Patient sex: F
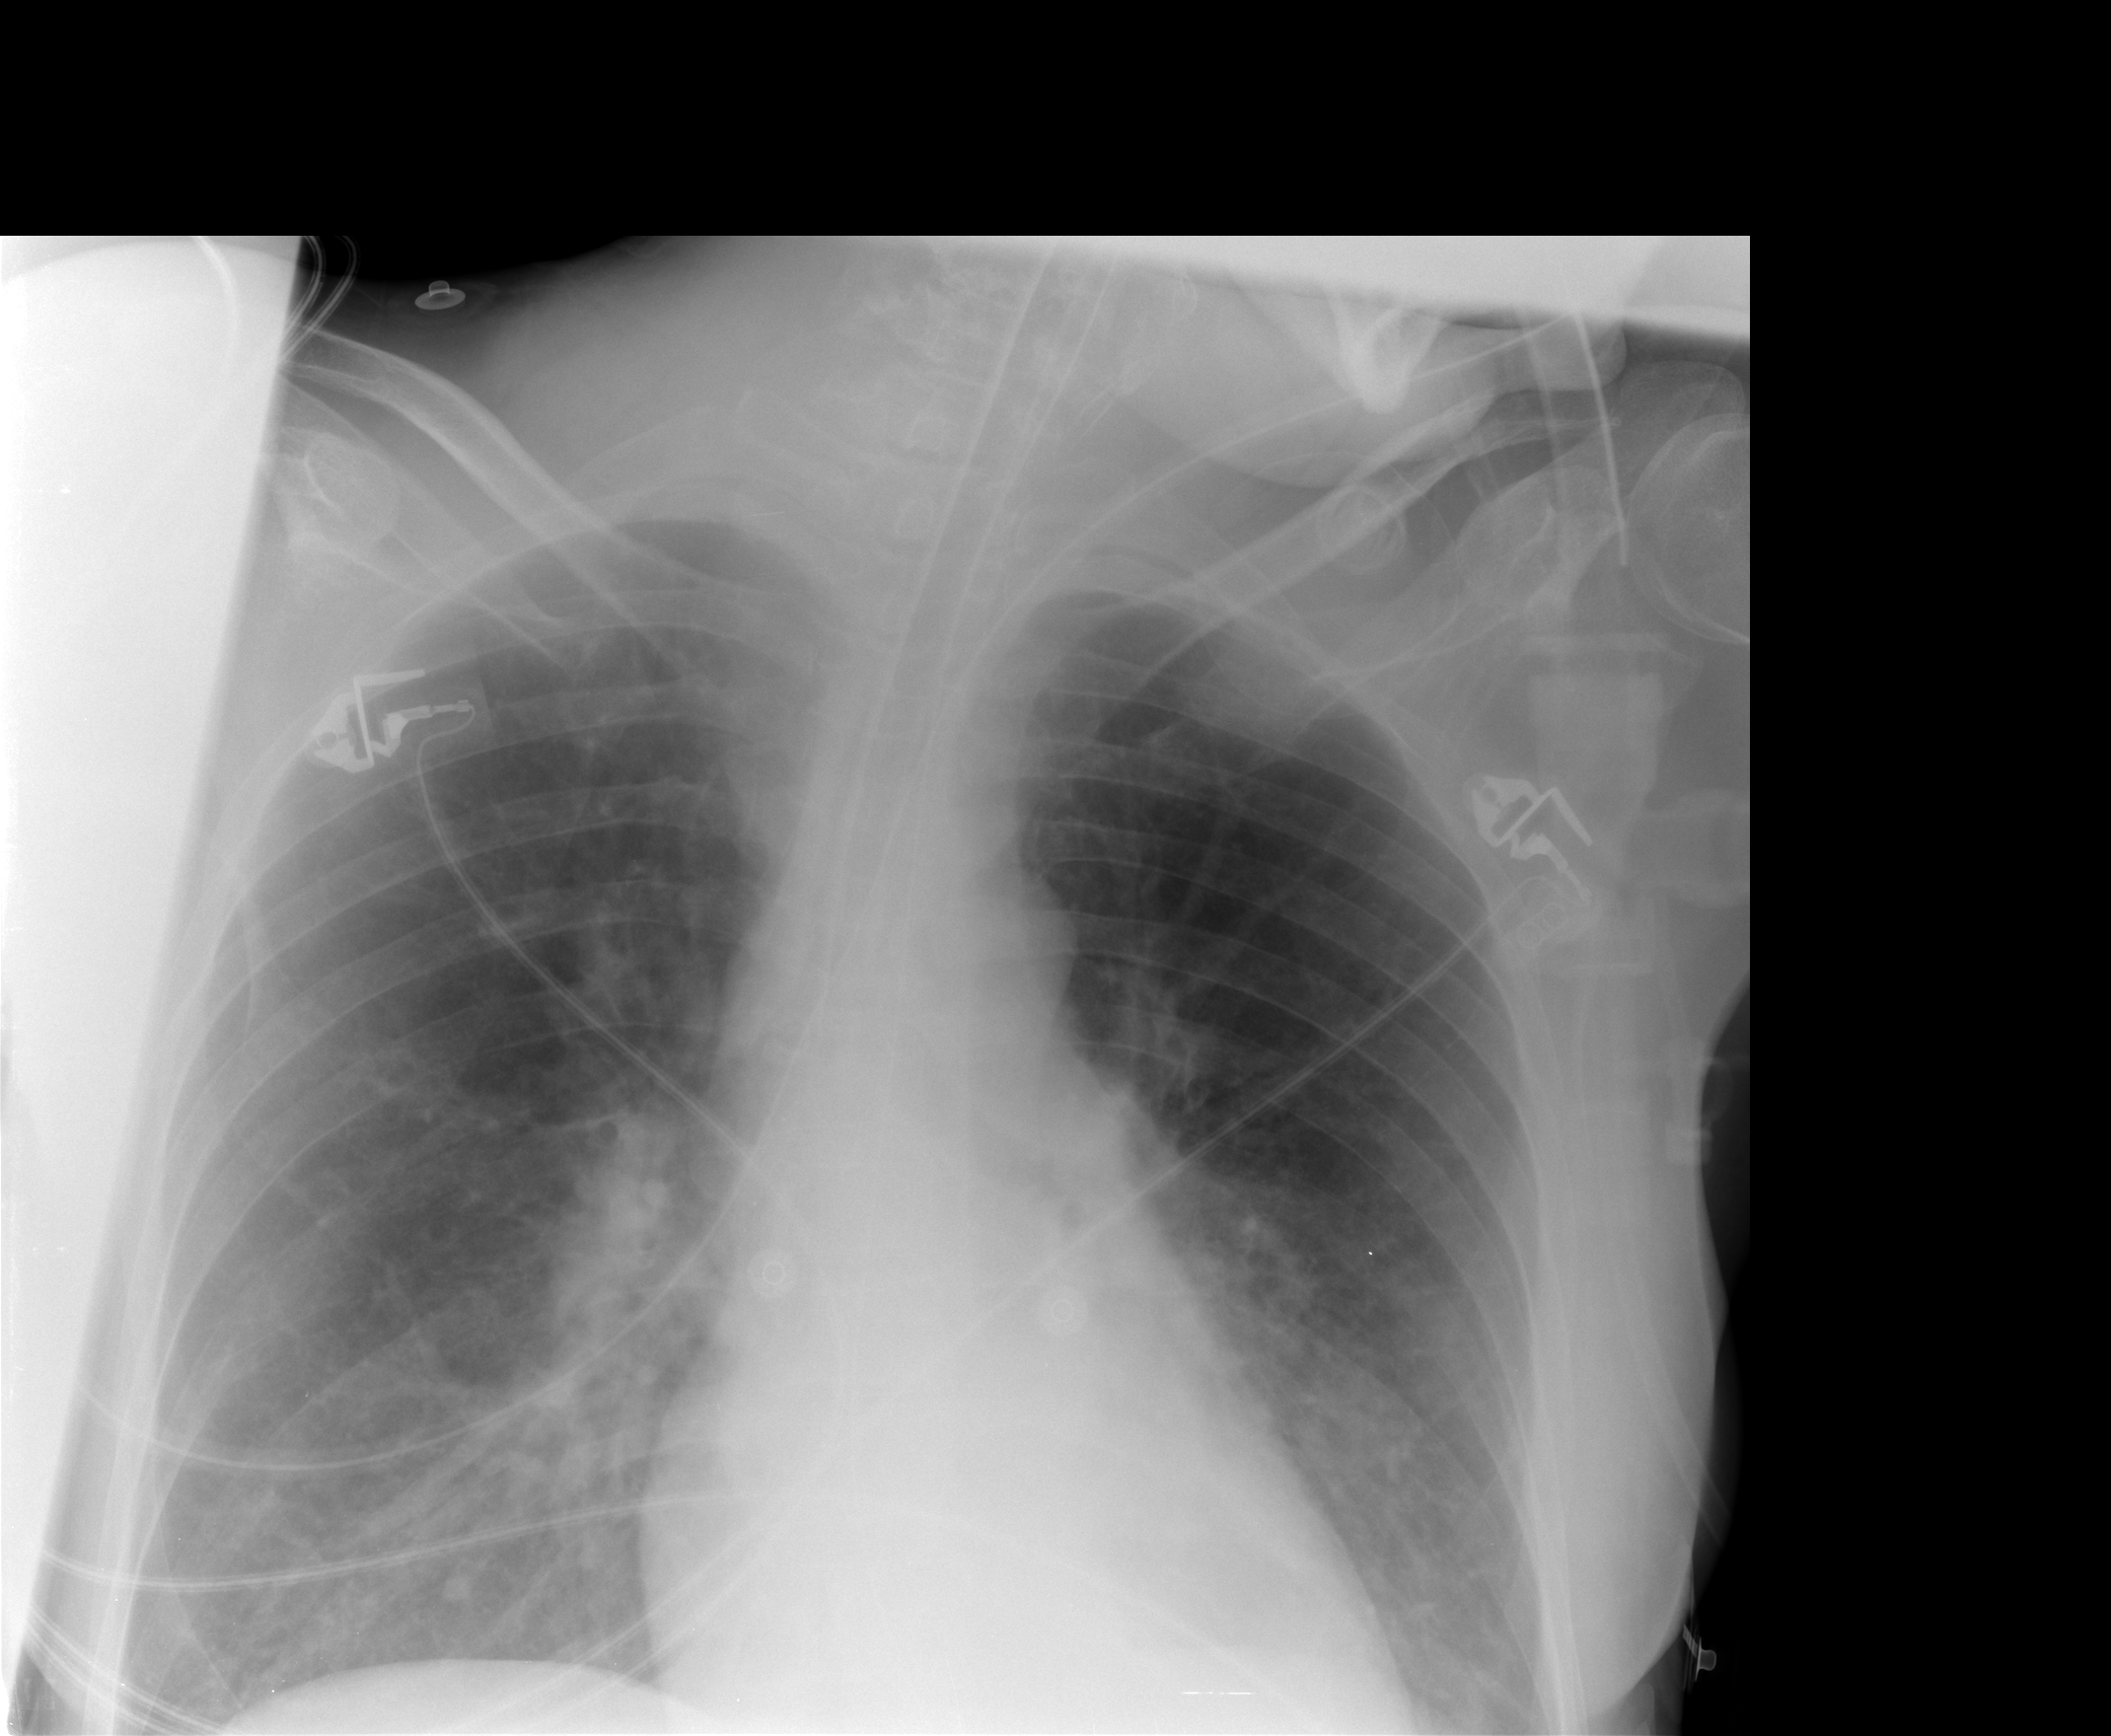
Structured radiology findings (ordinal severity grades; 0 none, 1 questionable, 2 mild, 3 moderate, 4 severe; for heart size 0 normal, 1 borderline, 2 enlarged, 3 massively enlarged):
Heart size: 0
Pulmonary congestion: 0
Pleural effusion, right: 0
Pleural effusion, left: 0
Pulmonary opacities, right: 0
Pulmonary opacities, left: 0
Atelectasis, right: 1
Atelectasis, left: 1